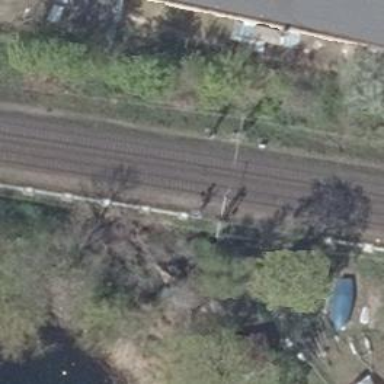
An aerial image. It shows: Milestone along the railway track with catenary mast.